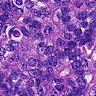
Metastatic tissue present: yes